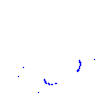
Particle: proton